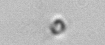
Label: nanoplankton_mix